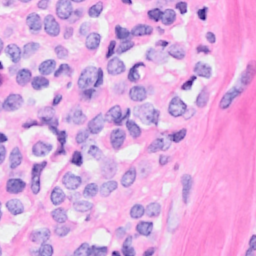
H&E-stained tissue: Breast